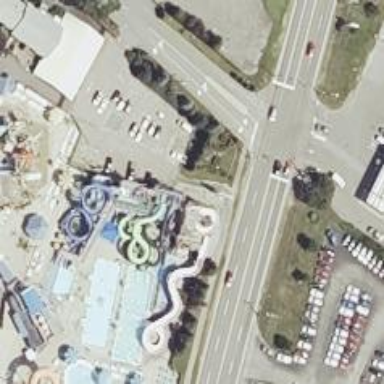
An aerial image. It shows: Water slide attraction.